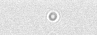
Label: camera_spot